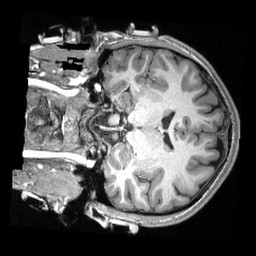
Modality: T1w
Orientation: coronal